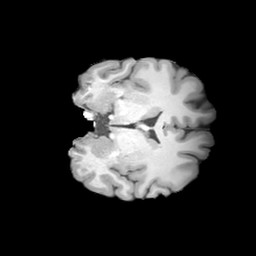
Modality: T1w
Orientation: coronal
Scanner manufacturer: siemens
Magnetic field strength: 3 T
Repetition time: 2 s
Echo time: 0.0024 s